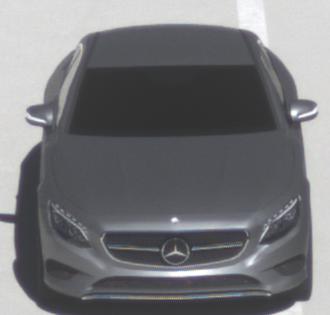
Make: Mercedes-Benz
Model: S 400 Coupé
Detailed model: S-Class (217) Coupé
Model produced from: 2015/10
Model produced until: 2017/09
Doors: 2
Color: gray
Road condition: dry road
Daytime: midday
Contrast: high contrast